Question: I m making an app and i want to use custom button skins . The code i use for changing background when the button is pressed is the following :
'''
button3.setOnTouchListener(new OnTouchListener() {
@Override
public boolean onTouch(View v, MotionEvent event) {
if(event.getAction() == MotionEvent.ACTION_DOWN) {
button3.setBackgroundResource(R.drawable.blue_buttonn);
} else if (event.getAction() == MotionEvent.ACTION_UP) {
button3.setBackgroundResource(R.drawable.black_buttonn);
}else if (event.getAction() == MotionEvent.ACTION_HOVER_MOVE) {
button3.setBackgroundResource(R.drawable.black_buttonn);
}
return false;
}
});
'''
This code is supposed to make a button blue when its being pressed and return it to black when released. It works but if you click the button and drag away from it the event ACTION_UP is not triggered . What event should i use in this case ?
I edited my code adding the event HOVER_MOVE which works when you move the finger out of the button.
But because these buttons are inside an item of a custom list view if you move the finger outside of the current item the event HOVER_MOVE is not triggered.

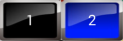
Answer: Try this
'''
<?xml version="1.0" encoding="utf-8"?>
<selector xmlns:android="http://schemas.android.com/apk/res/android">
<item android:state_enabled="false"
android:drawable="@drawable/default_bgnd" />
<item android:state_focused="true"
android:drawable="@drawable/new_green" />
<item android:state_pressed="true"
android:drawable="@drawable/new_green" />
<item android:state_checked="true"
android:drawable="@drawable/new_green"/>
<item android:state_selected="true"
android:drawable="@drawable/new_green" />
</selector>
'''
Place this xml in drawables folder and Set this as the Backgroud to your button in xml
Good Luck